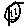
Label: smiley face